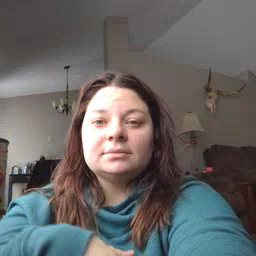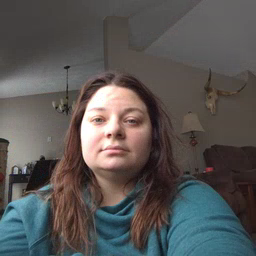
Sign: sick